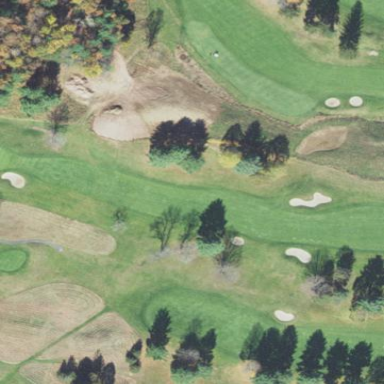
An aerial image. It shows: Golf fairway surrounded by grass.